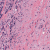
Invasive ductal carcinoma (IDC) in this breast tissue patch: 1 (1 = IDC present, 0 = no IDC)